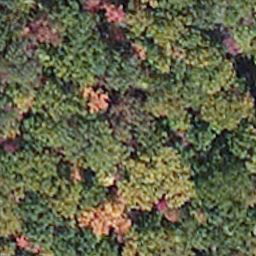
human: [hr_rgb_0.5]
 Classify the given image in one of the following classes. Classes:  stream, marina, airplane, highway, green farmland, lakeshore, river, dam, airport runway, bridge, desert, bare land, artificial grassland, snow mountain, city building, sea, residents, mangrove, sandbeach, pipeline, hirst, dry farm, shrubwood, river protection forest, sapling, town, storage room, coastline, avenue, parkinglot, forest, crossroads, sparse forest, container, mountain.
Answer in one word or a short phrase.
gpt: mangrove